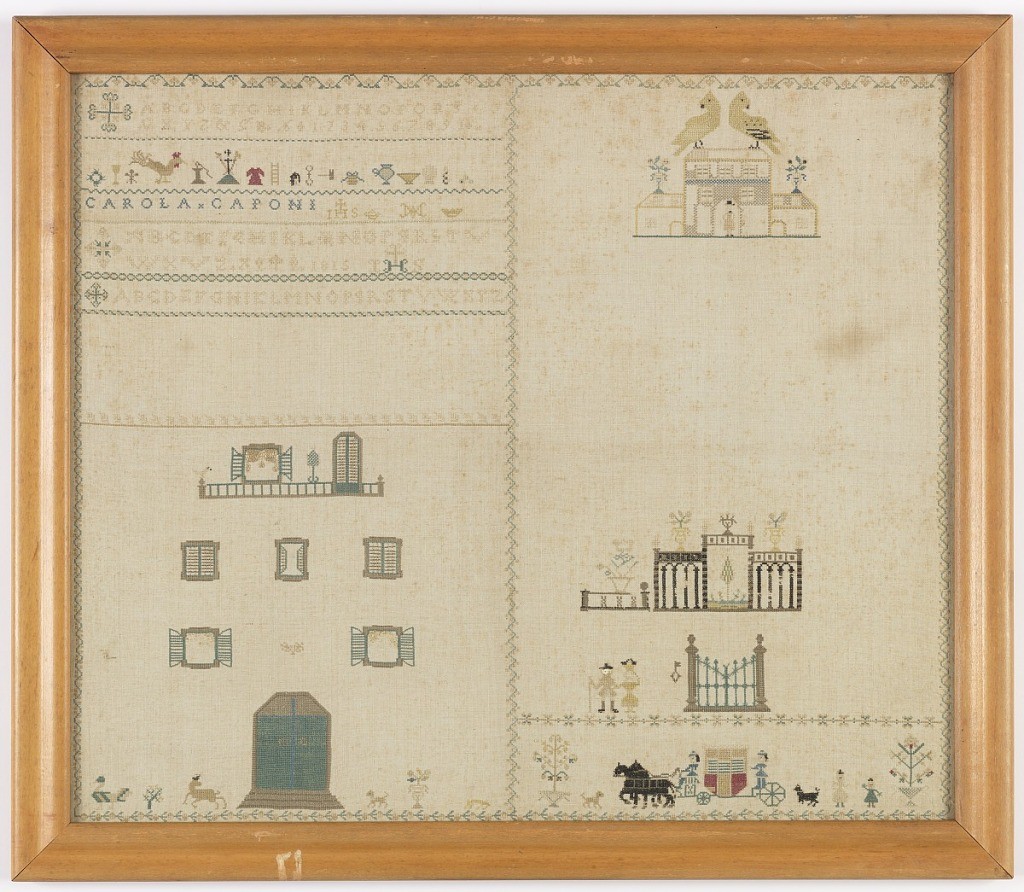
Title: Sampler
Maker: Carola Caponi, Italian
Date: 1815
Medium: linen, silk Technique: cross stitch embroidery
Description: Sampler worked in very fine cross stitch in black, brown, blue, green, yellow and red silk on a white linen ground.  Composed in two sections: on the left, bands of alphabets and spot motifs, various doors and windows.  On the right a house with very large birds perched on top, a garden vista, a gate with a key, a carriage with horses, and various figures of people and dogs. All separated by fine running vine borders.